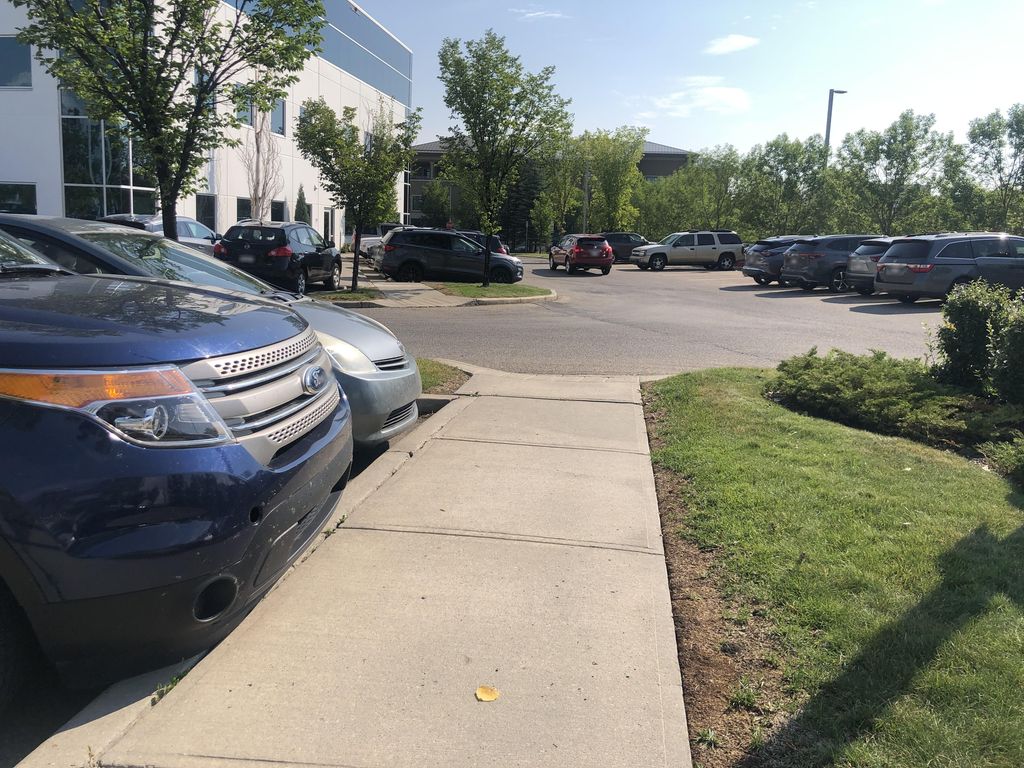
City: calgary